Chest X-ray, PA view. Patient: 49 years old, sex M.
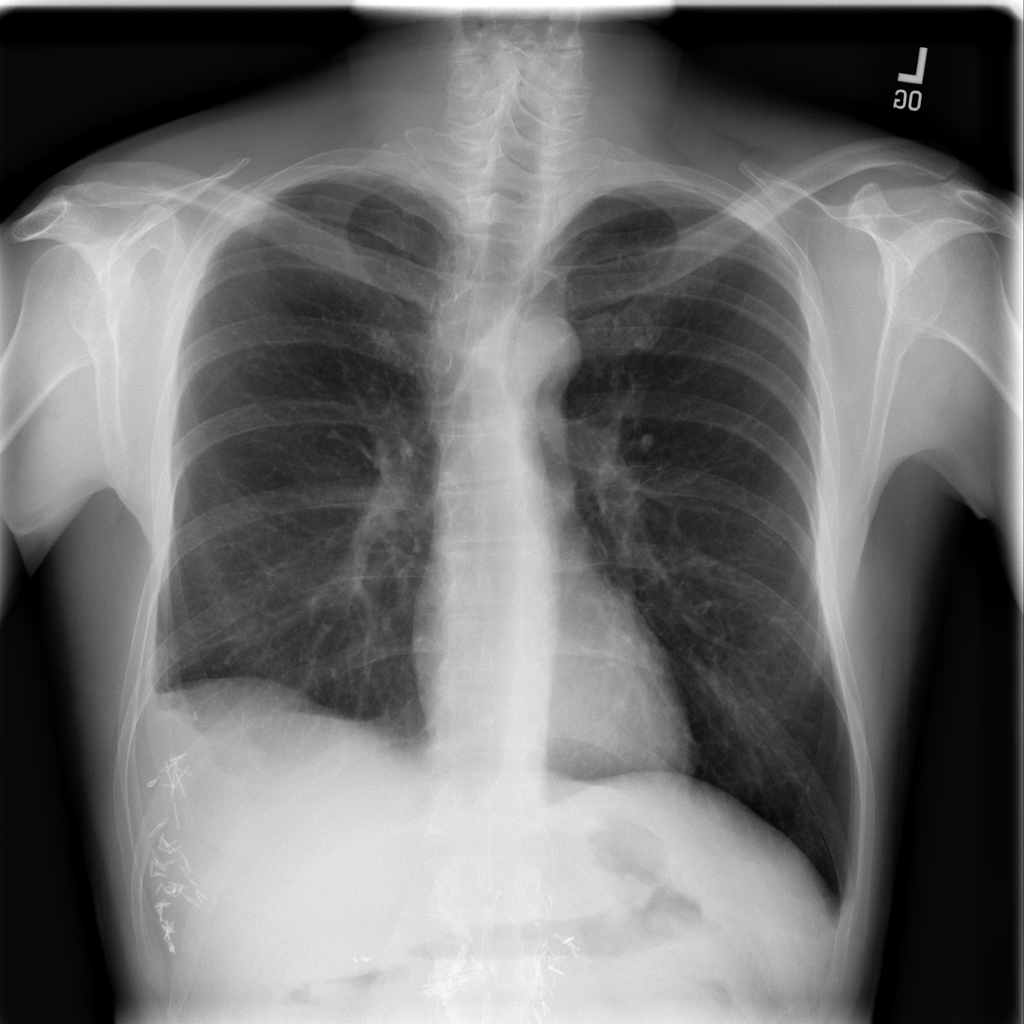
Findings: Mass